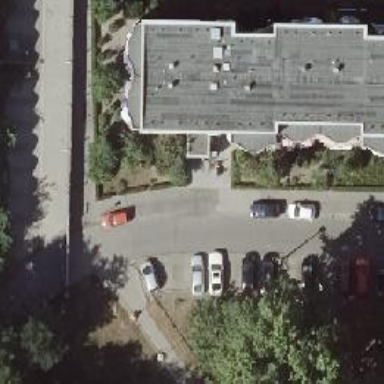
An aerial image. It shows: Sidewalk.